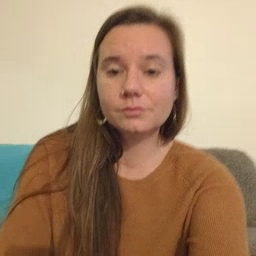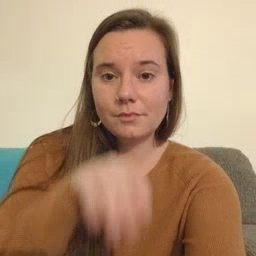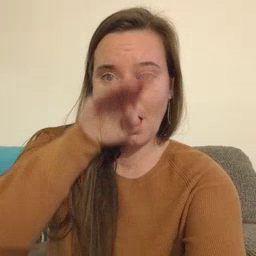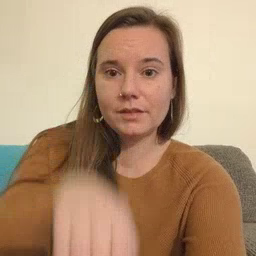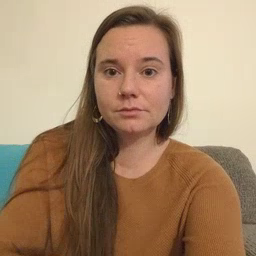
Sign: elephant